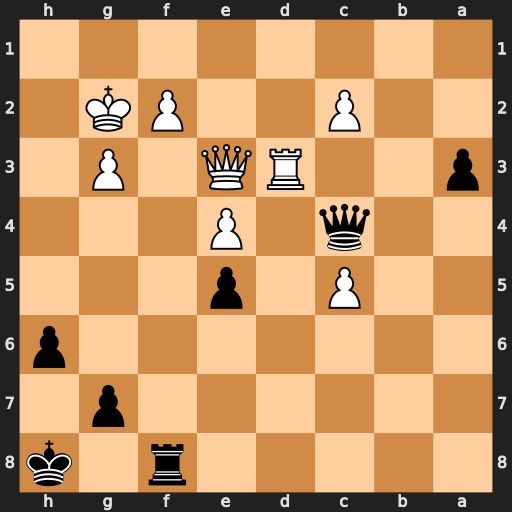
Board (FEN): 5r1k/6p1/7p/2P1p3/2q1P3/p2RQ1P1/2P2PK1/8
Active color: b
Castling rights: -
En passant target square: -
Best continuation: a2 Ra3 Qxc2